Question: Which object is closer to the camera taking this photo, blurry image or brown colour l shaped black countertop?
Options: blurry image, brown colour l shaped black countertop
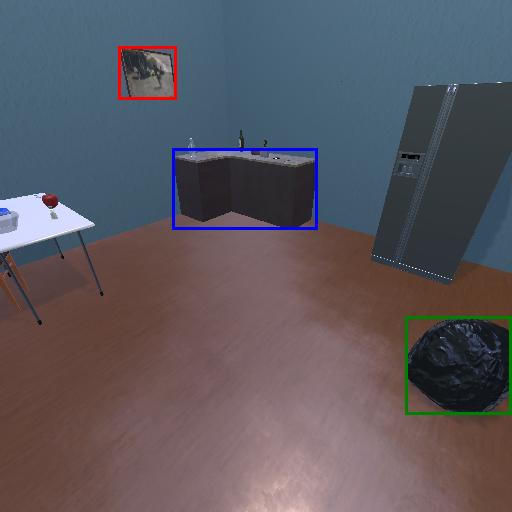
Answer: blurry image